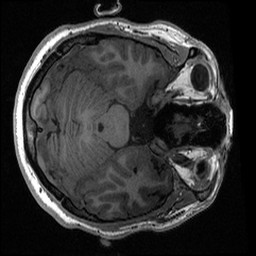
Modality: T1w
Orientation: axial
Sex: male
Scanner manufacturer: ge
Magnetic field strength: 3 T
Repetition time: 0.0064 s
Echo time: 0.00281 s